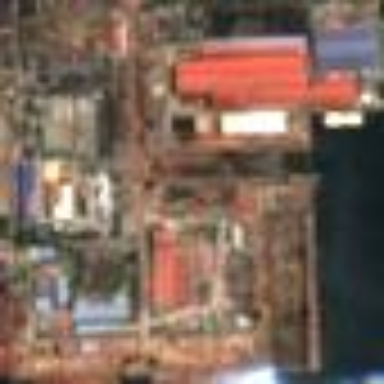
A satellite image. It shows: Industrial area used as shipyard.